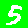
Digit: 5